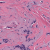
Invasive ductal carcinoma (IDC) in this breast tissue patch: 1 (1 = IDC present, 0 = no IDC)